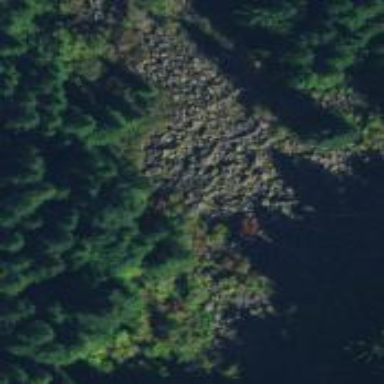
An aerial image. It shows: Natural scree.